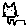
Label: cat